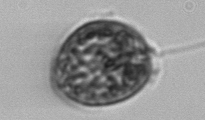
Label: Prorocentrum